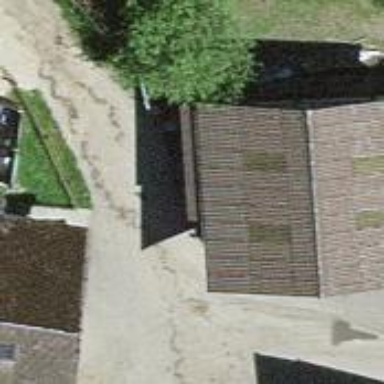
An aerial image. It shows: Garage building.